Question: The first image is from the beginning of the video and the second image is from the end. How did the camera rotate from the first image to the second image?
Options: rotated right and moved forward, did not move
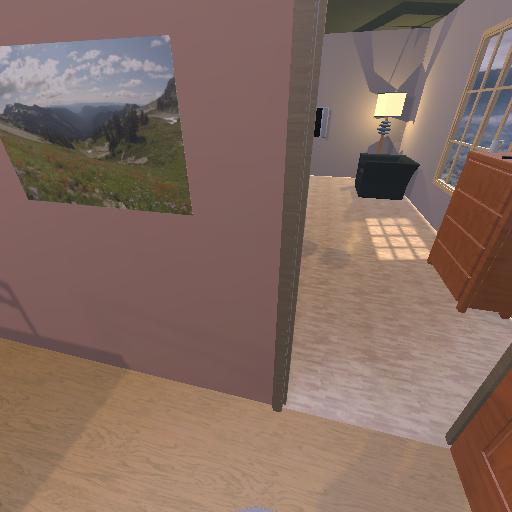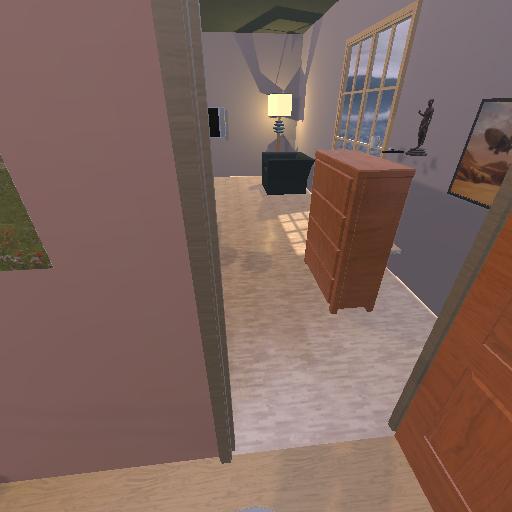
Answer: rotated right and moved forward